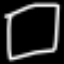
Label: square